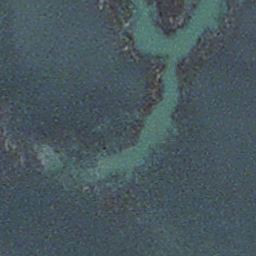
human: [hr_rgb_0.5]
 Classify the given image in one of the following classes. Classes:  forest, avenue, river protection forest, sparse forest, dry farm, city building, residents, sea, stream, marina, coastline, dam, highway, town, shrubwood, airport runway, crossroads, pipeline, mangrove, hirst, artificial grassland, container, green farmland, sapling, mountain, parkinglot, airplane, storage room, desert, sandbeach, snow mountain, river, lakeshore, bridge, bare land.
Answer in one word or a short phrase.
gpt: stream